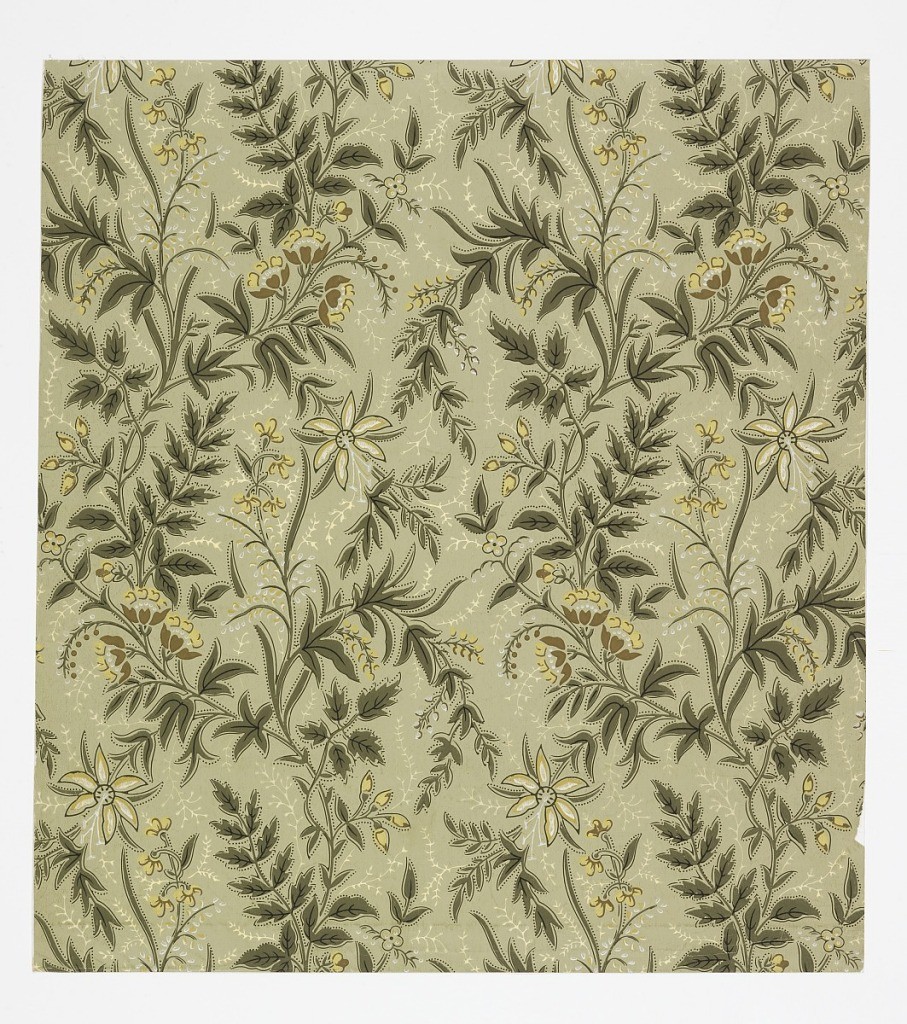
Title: Sidewall
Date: ca. 1880
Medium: Machine-printed paper
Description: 1970-26-4-cdd: Aesthetic or Anglo-Japanesque pattern with overlap...;     1970-26-4-ch: Aesthetic all-over pattern with motif of flowering...